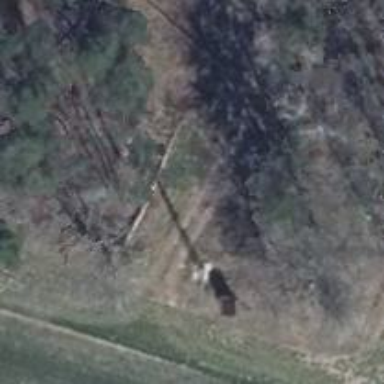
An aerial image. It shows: Power pole.